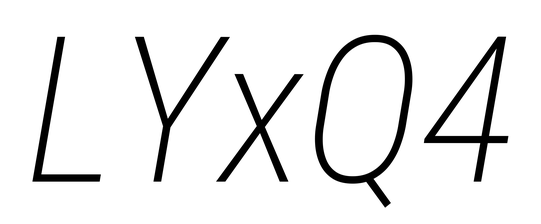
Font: Roboto-Italic_Condensed_ExtraLight_Italic